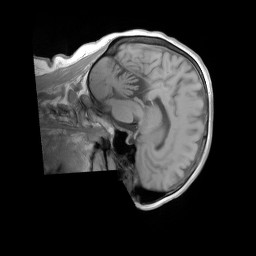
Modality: T1w
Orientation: sagittal
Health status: ill
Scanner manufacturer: siemens
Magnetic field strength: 3 T
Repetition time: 0.4 s
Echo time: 0.00272 s